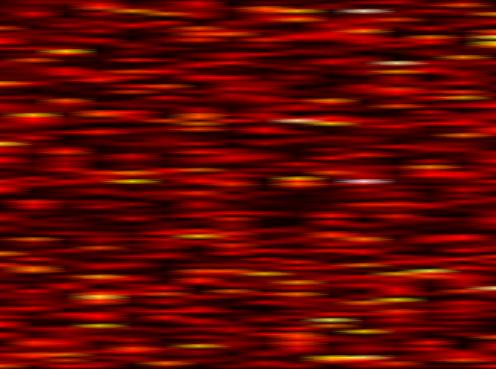
Label: FBMC